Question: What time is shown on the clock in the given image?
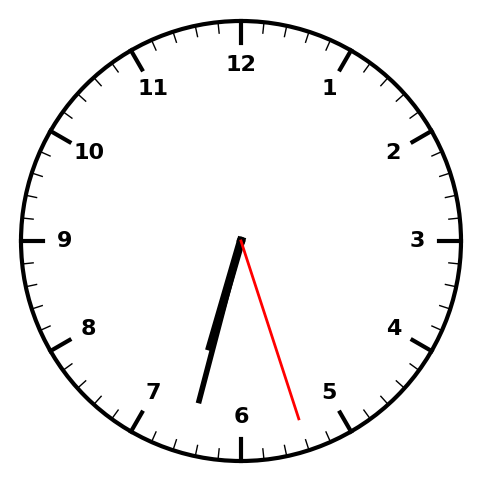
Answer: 06:32:27